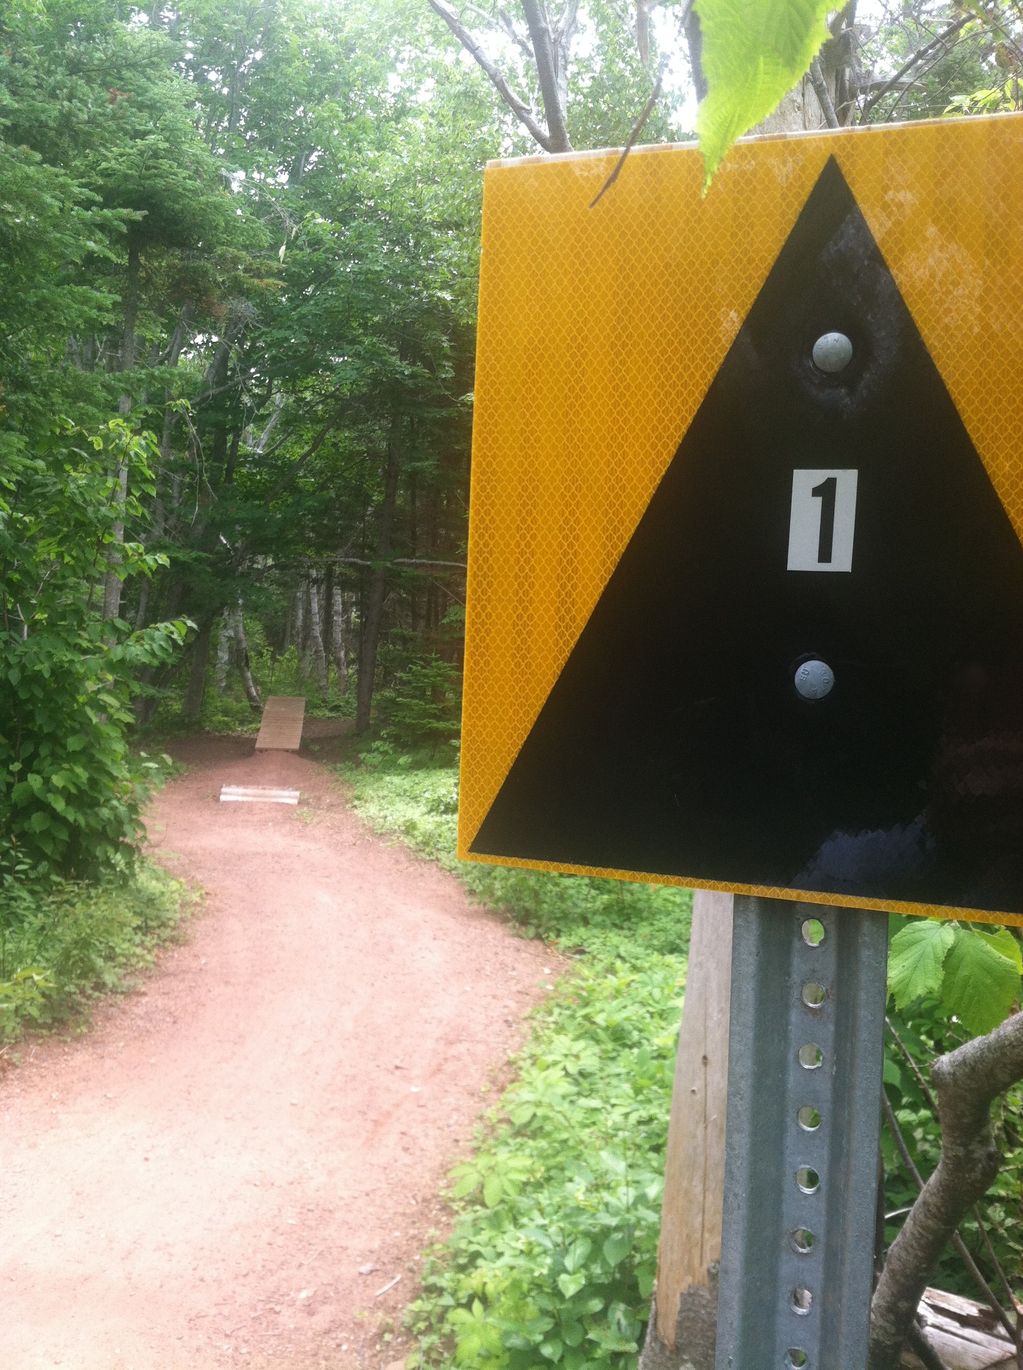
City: charlottetown